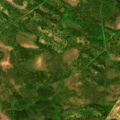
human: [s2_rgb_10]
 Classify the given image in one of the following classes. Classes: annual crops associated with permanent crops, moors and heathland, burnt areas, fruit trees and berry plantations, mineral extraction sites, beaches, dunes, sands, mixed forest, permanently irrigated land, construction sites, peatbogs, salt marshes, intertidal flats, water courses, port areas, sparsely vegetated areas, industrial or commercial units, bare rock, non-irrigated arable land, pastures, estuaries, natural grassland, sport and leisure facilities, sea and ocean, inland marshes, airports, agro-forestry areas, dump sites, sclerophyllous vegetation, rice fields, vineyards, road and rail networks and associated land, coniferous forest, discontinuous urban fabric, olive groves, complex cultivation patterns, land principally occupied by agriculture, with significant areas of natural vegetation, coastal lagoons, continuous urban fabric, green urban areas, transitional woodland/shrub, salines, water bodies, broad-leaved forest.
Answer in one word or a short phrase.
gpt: mixed forest, transitional woodland/shrub